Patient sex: M
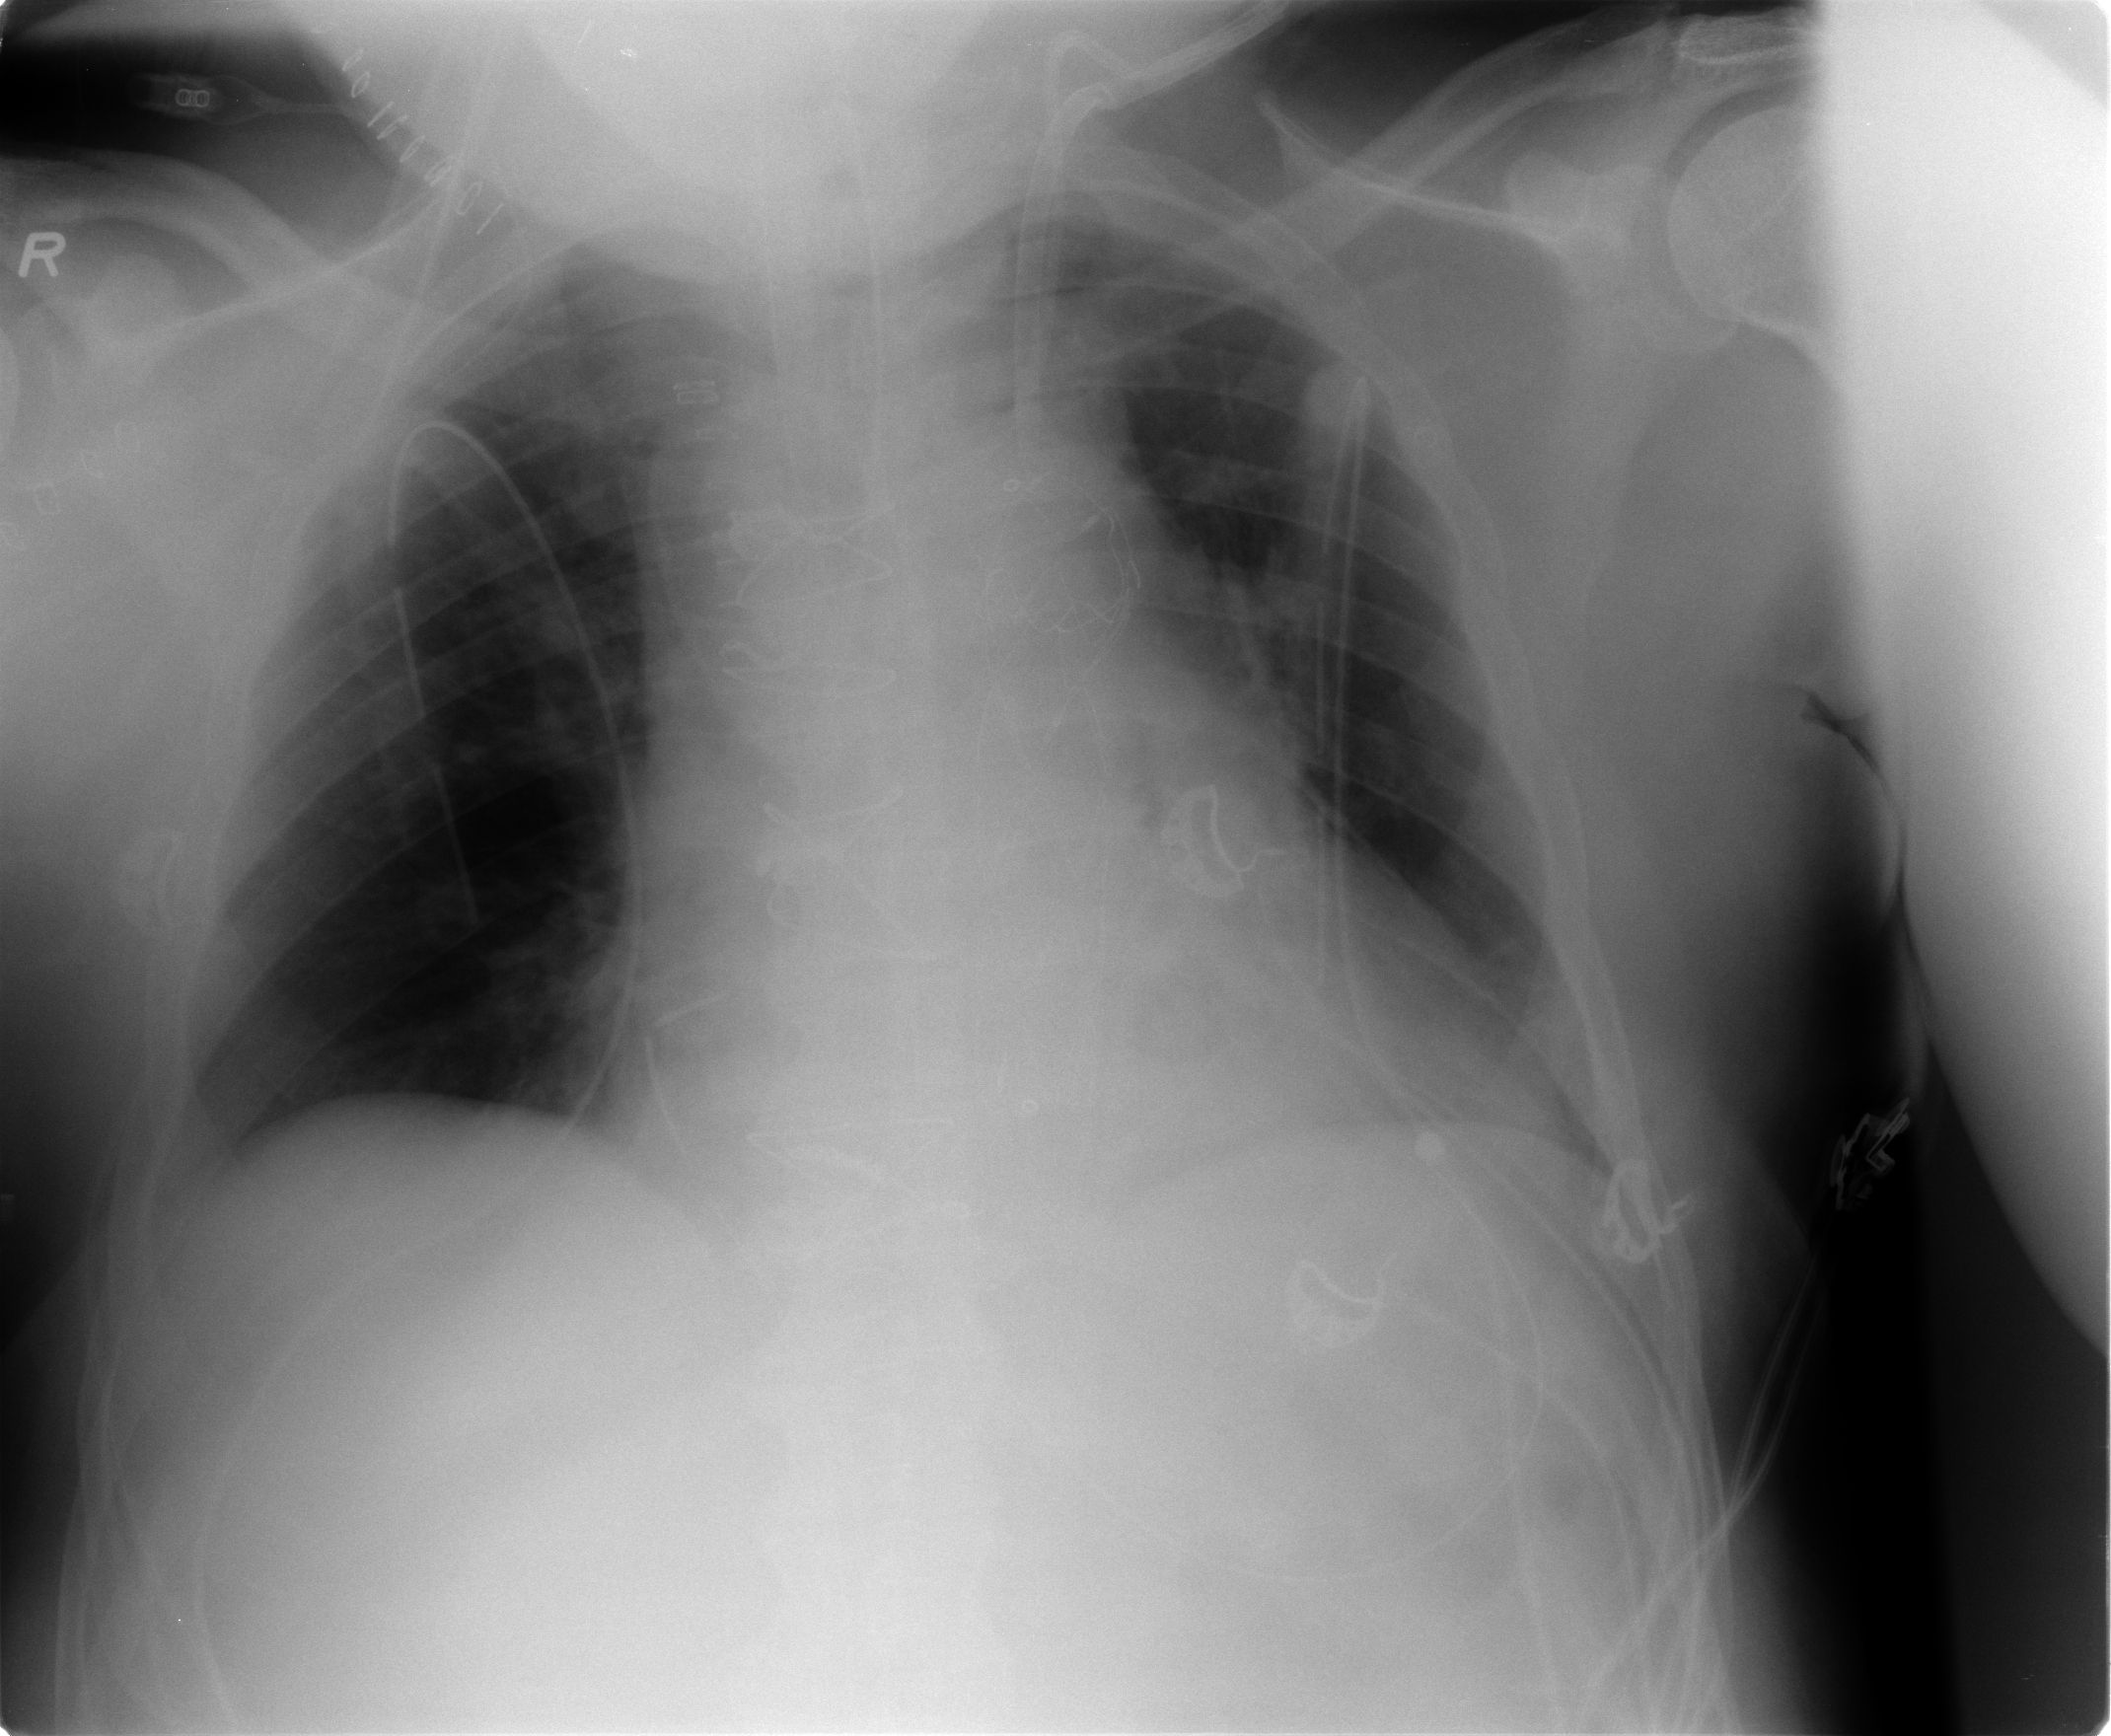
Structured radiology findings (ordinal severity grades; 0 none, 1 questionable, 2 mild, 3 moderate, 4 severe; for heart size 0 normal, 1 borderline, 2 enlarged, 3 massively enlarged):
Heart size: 2
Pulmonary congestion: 0
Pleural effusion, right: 0
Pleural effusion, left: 0
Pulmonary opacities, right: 0
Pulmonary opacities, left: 0
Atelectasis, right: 0
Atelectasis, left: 2